Interaction volume radius: 5 \u00c5
Interaction volume height: 10 \u00c5
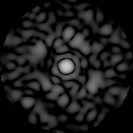
Disorder parameter: 0.8529